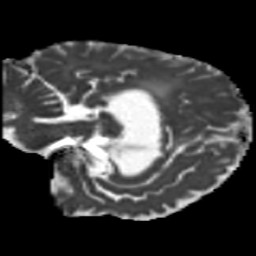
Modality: MD
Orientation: sagittal
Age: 52
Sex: male
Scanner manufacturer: siemens
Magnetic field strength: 3 T
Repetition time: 5.25 s
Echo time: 0.08 s